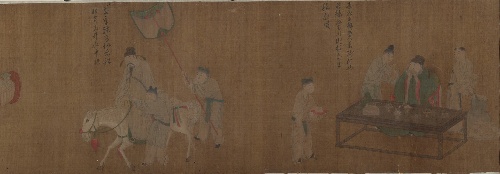
Artist: Unidentified artist
Object type: Handscroll
Classification: Paintings
Medium: Handscroll; ink and color on silk
Culture: China
Period: Ming (1368–1644) or Qing (1644–1911) dynasty
Dimensions: 8 1/2 x 92 in. (21.6 x 233.7 cm)
Department: Asian Art
Credit line: Rogers Fund, 1918
Accession year: 1919
Repository: Metropolitan Museum of Art, New York, NY
Tags: Horses|Men|Drinking